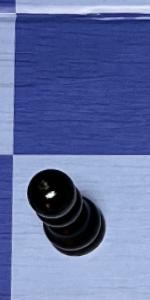
Label: Pawn_Black